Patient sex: F
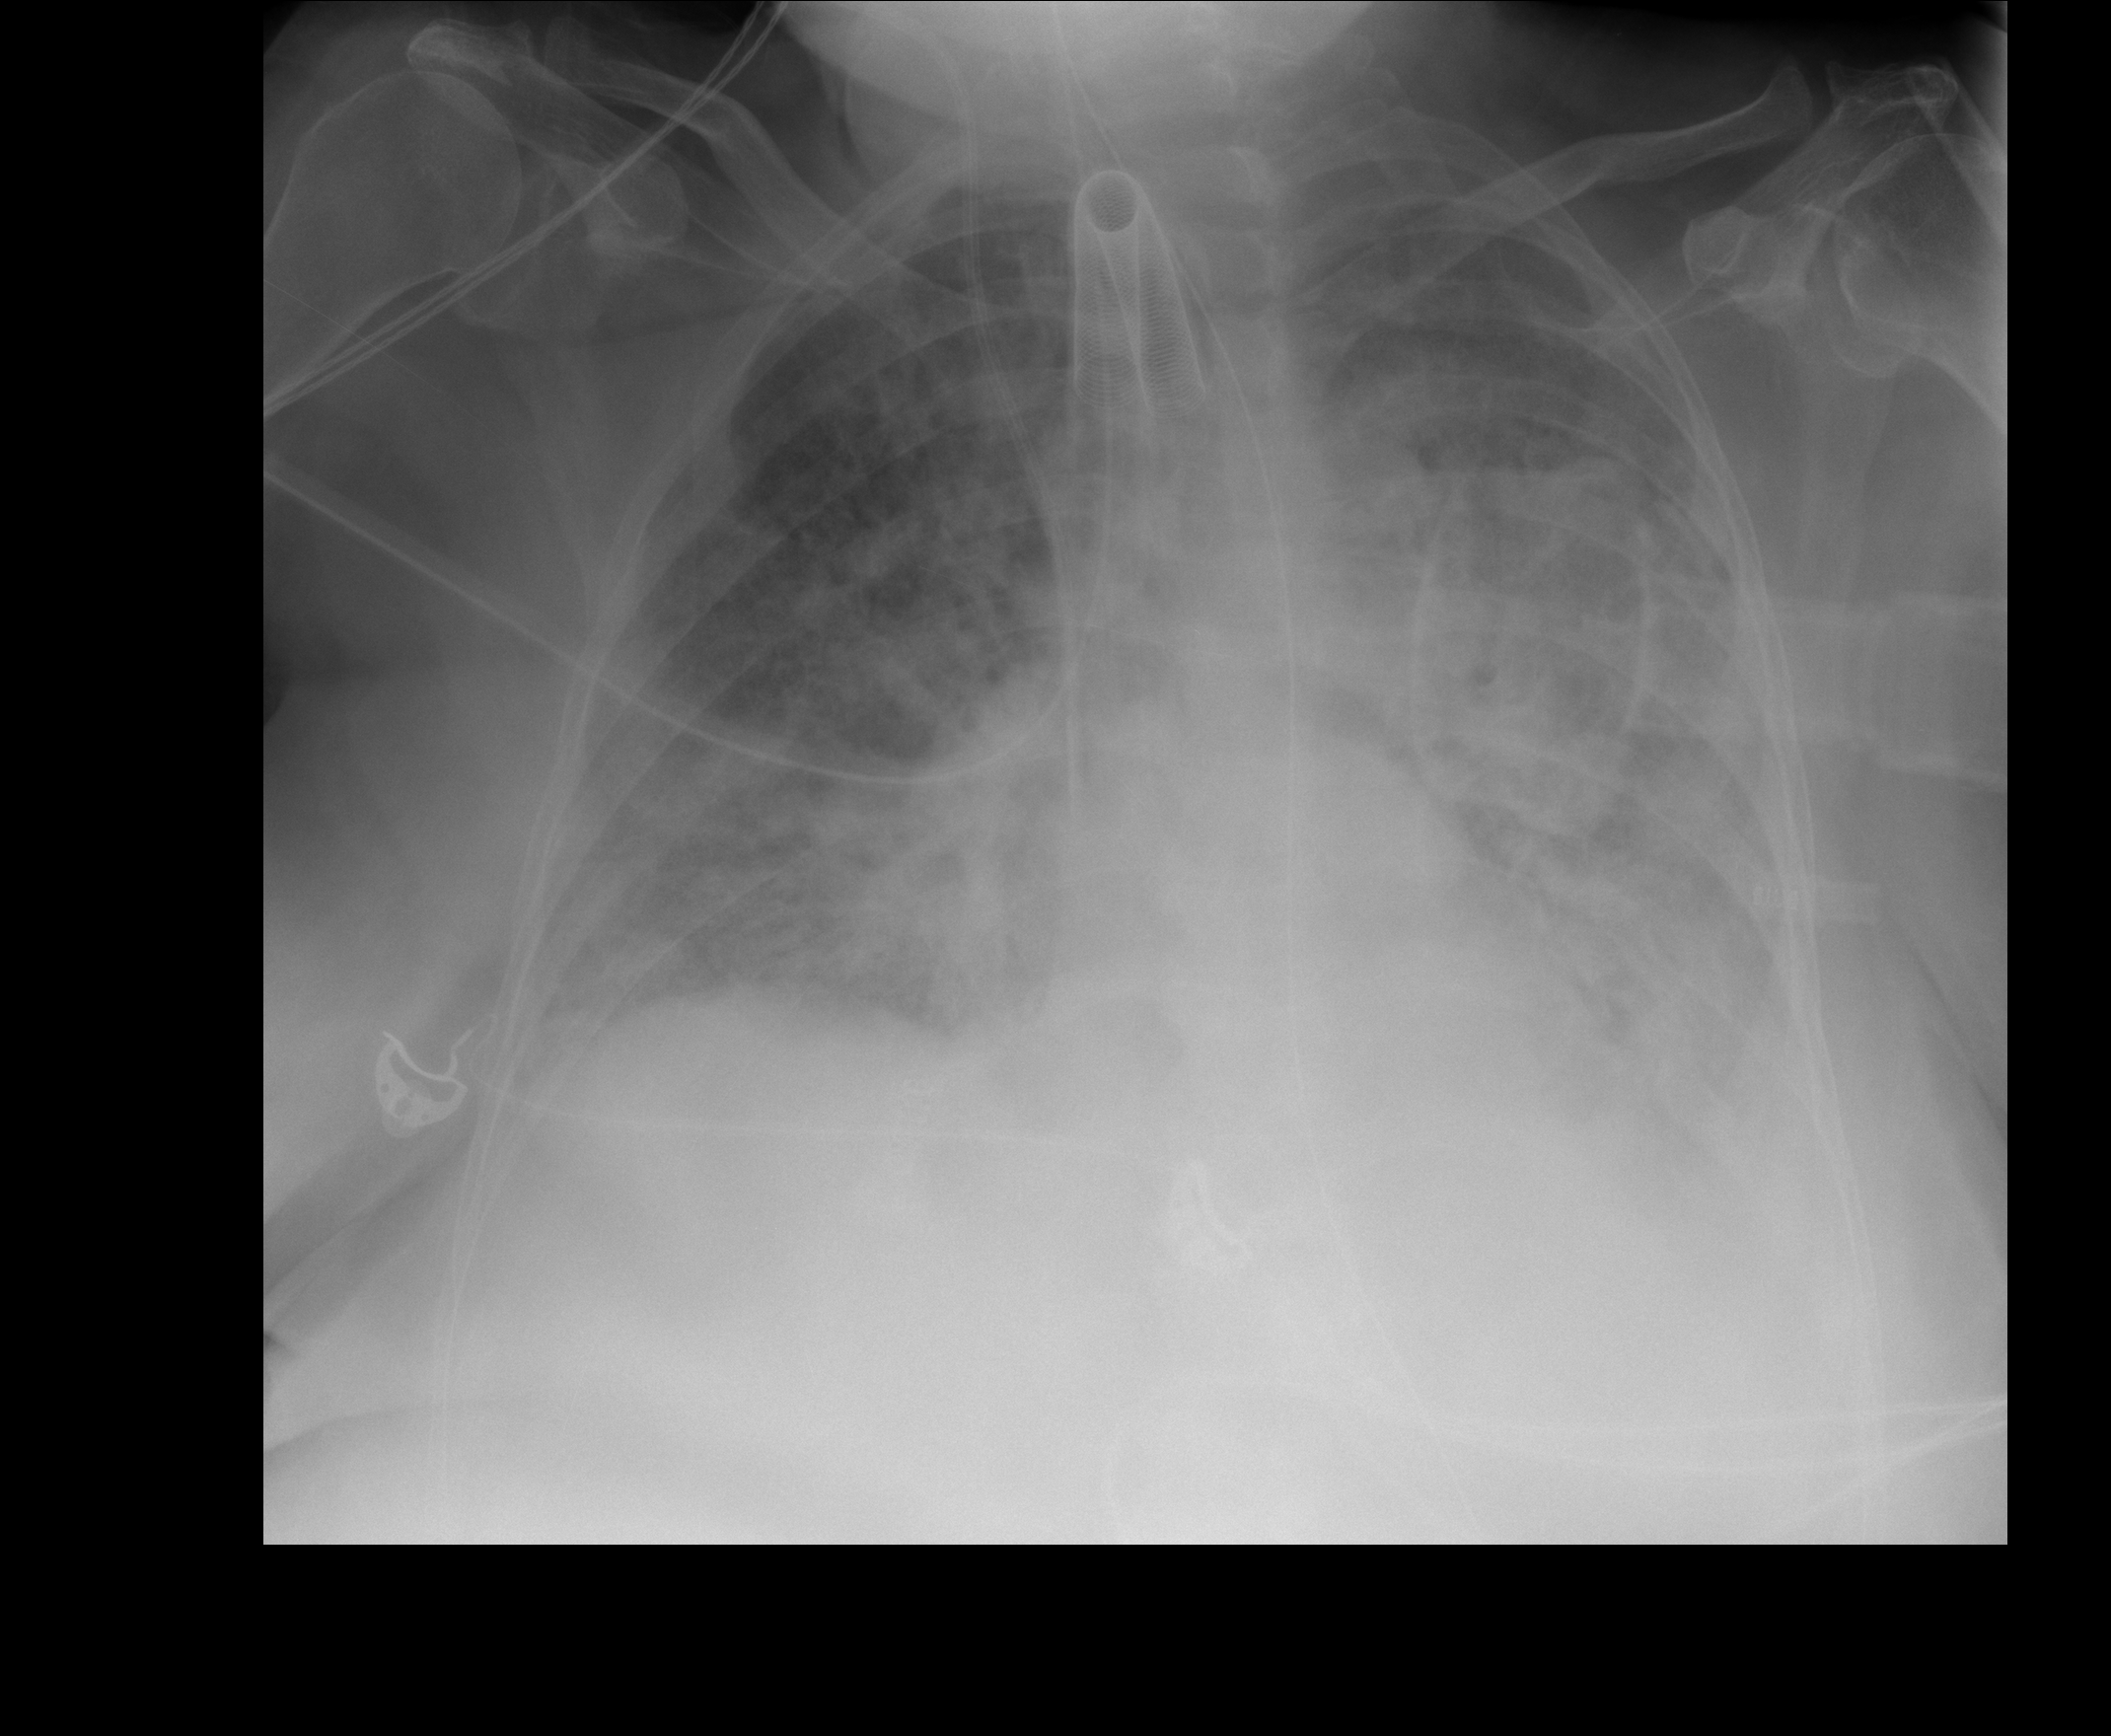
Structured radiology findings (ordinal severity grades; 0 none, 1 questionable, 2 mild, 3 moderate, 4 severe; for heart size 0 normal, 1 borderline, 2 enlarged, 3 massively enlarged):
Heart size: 0
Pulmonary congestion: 0
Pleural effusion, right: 0
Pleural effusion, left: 2
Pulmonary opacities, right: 3
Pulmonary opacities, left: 3
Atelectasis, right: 3
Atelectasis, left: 3